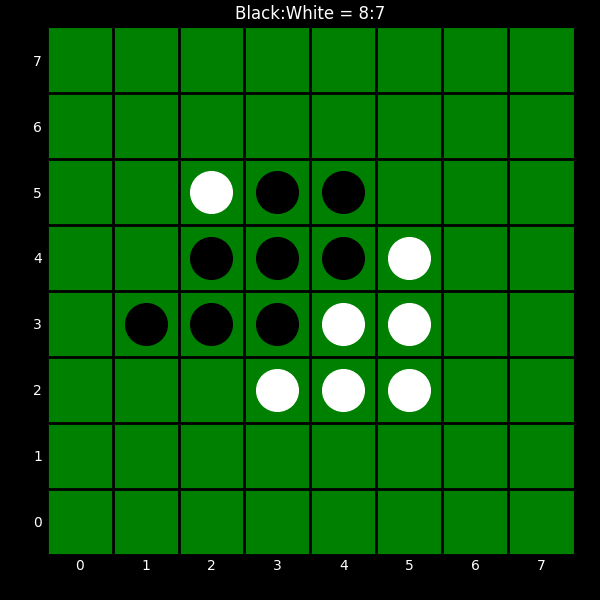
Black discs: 8
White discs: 7